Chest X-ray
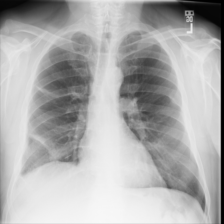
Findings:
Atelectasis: negative
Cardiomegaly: negative
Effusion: negative
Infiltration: negative
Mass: negative
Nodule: negative
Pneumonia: negative
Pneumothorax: negative
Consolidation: negative
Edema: negative
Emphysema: negative
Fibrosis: negative
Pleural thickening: negative
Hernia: negative